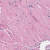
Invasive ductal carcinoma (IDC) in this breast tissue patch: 0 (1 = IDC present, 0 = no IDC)